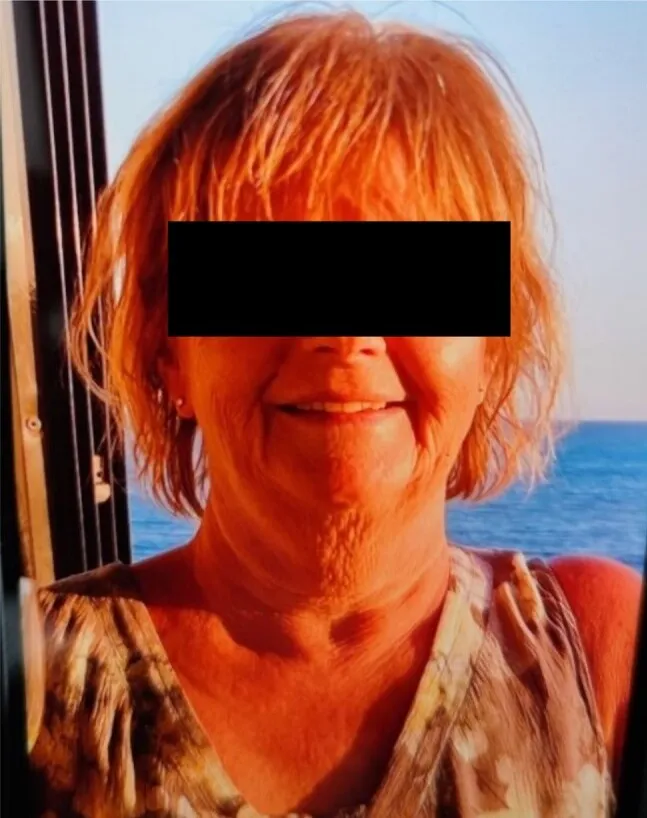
The patient many months before the onset of Cushing syndrome.
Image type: medical_photograph (other_medical_photograph)